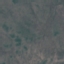
Land use / land cover: HerbaceousVegetation